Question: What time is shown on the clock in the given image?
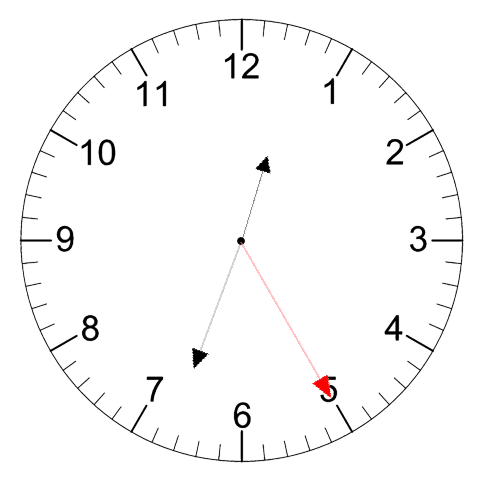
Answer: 12:33:25